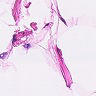
Metastatic tissue present: no